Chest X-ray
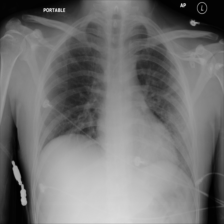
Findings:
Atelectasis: negative
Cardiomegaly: negative
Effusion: negative
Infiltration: positive
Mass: negative
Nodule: negative
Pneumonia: negative
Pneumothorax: negative
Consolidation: negative
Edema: negative
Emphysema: negative
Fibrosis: negative
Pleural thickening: negative
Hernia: negative